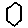
Label: hexagon